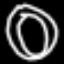
Label: donut